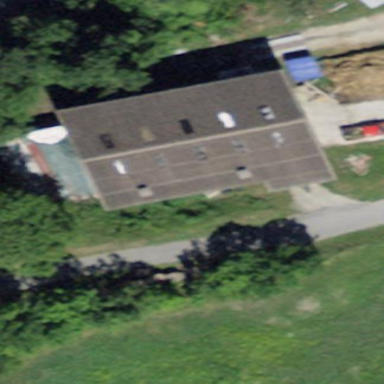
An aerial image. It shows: Farm auxiliary building.